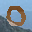
Label: 0